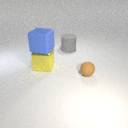
large gray rubber cylinder to the left of small brown rubber sphere